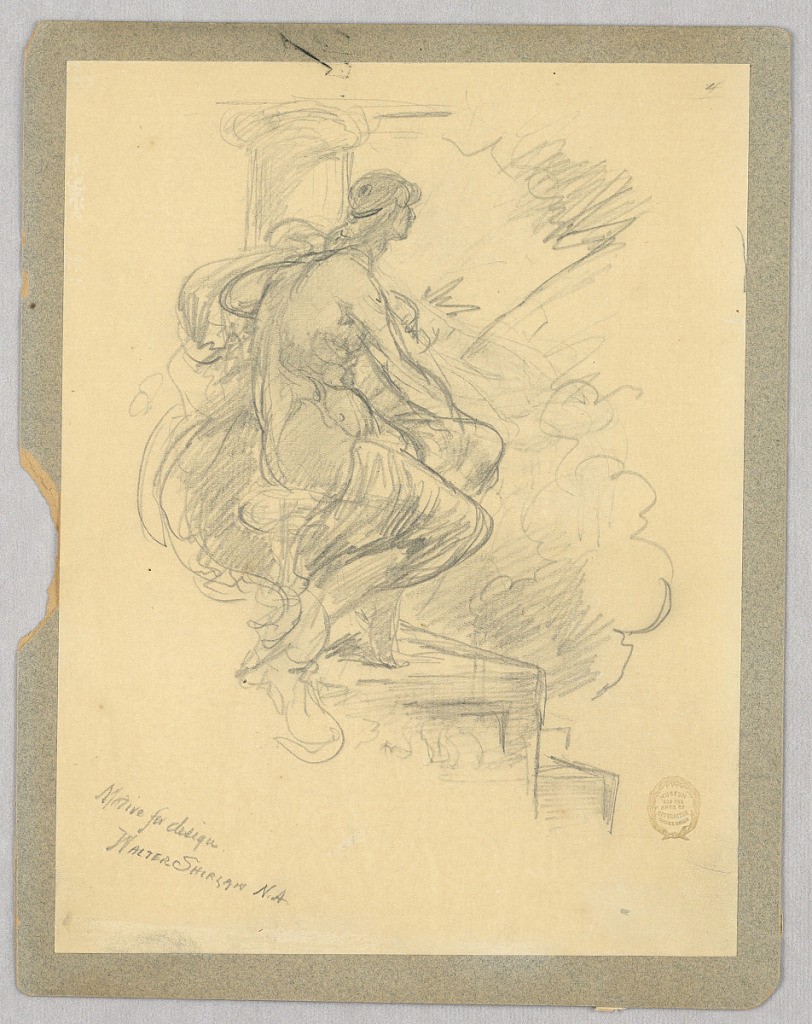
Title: Seated Woman (Motif for Design)
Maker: Walter Shirlaw, American, b. Scotland, 1838–1909
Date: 1875–80
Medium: Graphite on paper
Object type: Drawing
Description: A nude figure is shown in profile from the right back, seated upon a chair on a platform. A column supporting an entablature rises behind her.